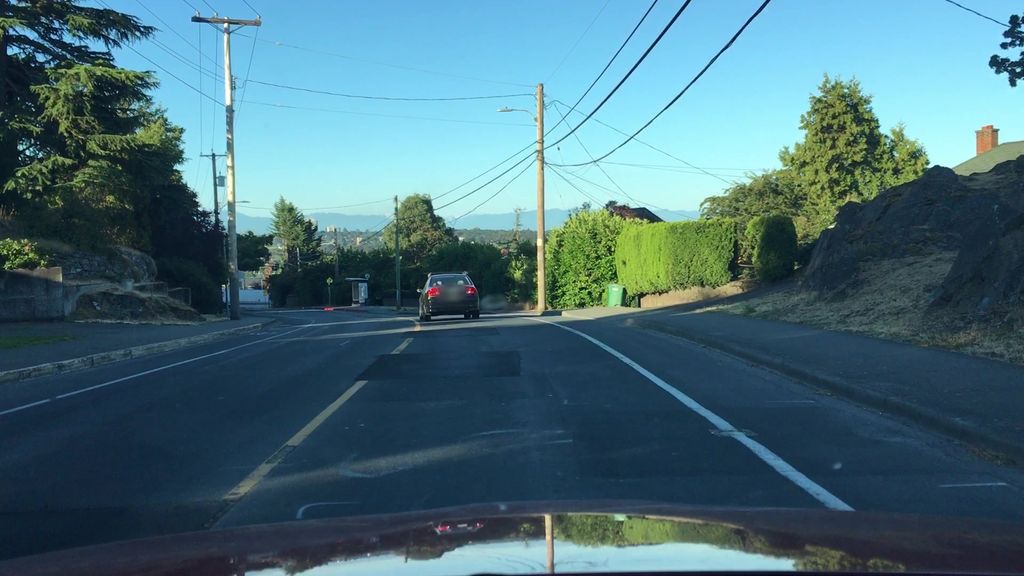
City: victoria